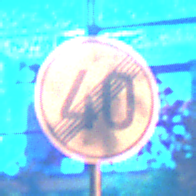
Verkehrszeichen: EndeGeschwindigkeit40
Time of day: Night
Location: Outdoor (Urban)
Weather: PartlyCloudy
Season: NotSpecified
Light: Artificial